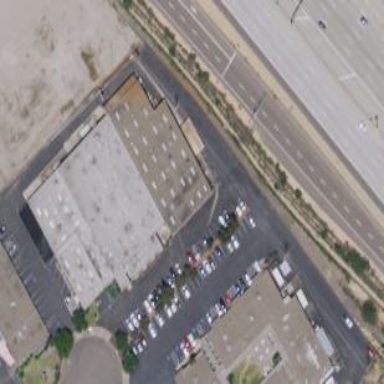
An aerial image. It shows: Industrial building.